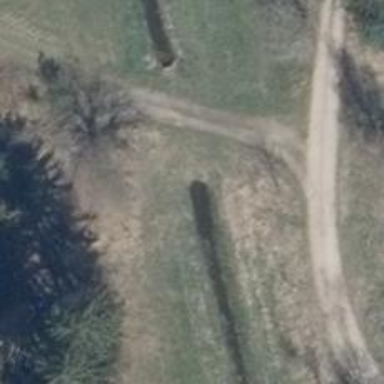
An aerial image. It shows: Culvert tunnel.